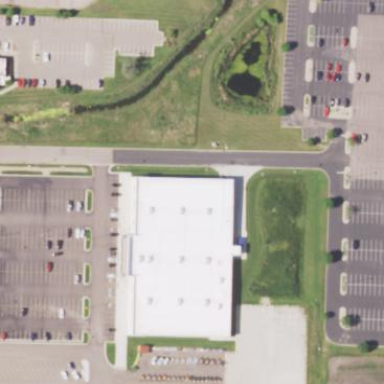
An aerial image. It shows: Building.